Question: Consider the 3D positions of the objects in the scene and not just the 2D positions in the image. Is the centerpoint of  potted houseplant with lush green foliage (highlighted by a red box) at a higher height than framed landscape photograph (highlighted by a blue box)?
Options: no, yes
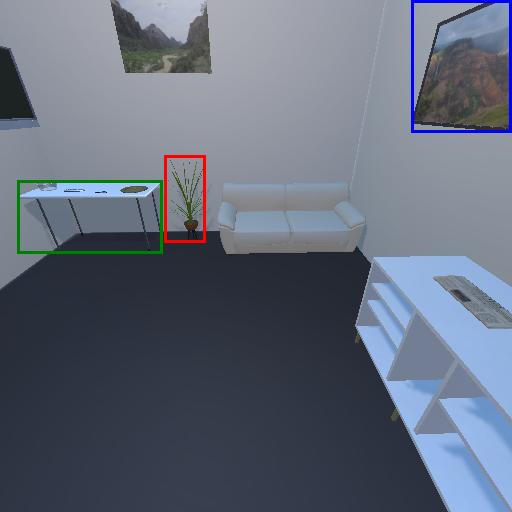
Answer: no